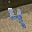
Label: 4